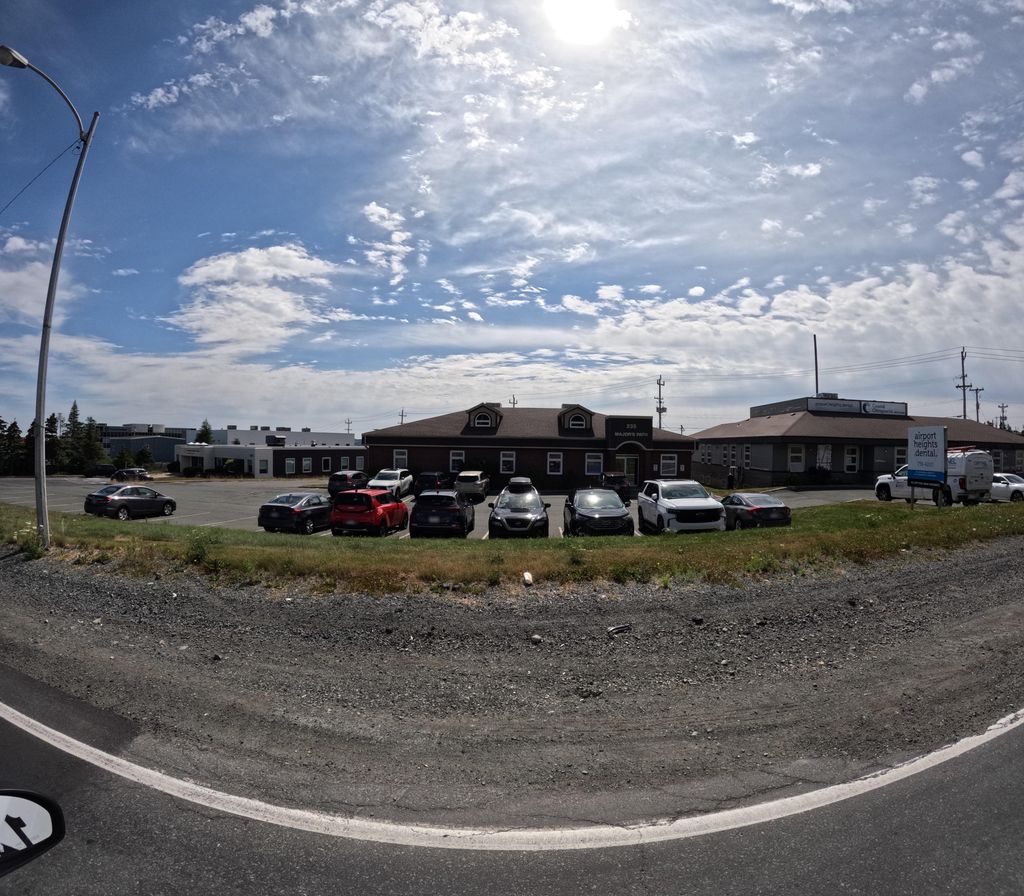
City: st_johns